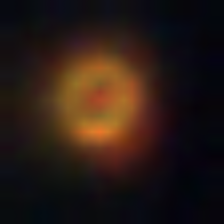
Taxon: NanoPlankton
Group: Other